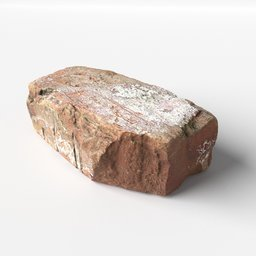
Label: architecture